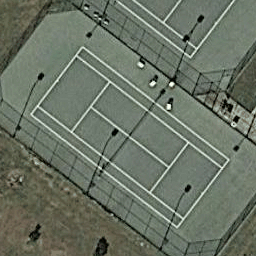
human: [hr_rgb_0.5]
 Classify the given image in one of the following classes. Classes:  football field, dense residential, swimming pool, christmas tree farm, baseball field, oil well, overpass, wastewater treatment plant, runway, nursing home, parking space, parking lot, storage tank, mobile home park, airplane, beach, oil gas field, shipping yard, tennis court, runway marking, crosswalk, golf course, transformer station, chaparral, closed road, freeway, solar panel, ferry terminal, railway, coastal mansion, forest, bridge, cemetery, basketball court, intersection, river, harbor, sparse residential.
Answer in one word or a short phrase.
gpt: tennis court